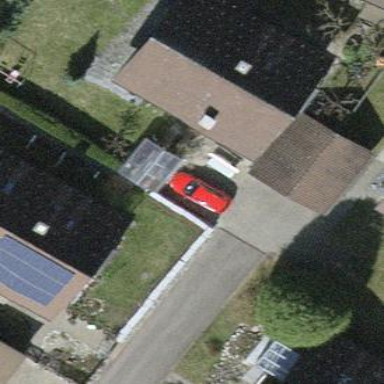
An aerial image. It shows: Detached building with gabled roof.